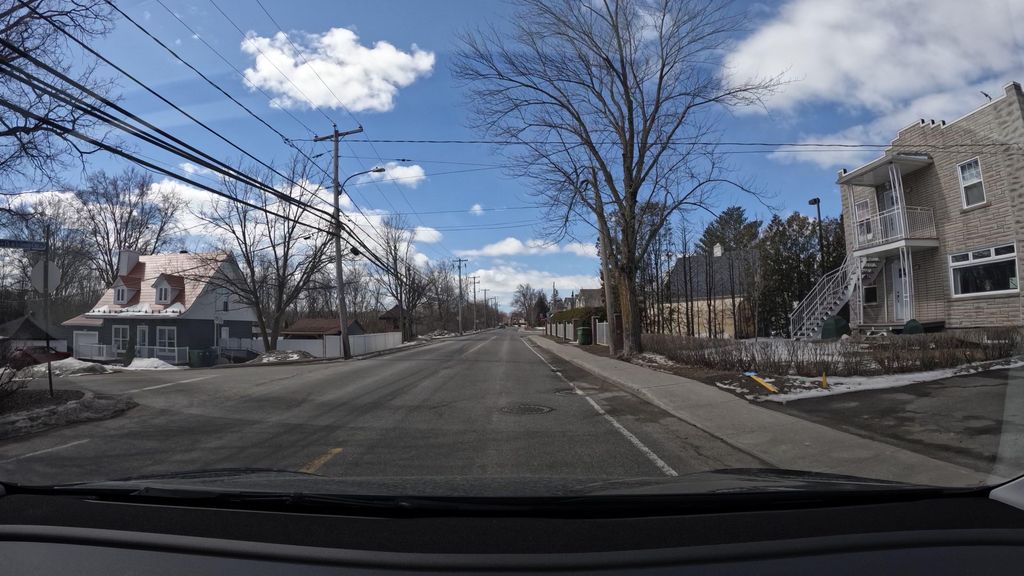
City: montreal